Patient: sex M, age 66
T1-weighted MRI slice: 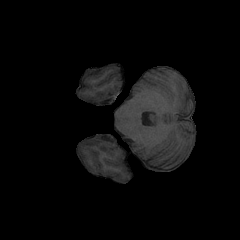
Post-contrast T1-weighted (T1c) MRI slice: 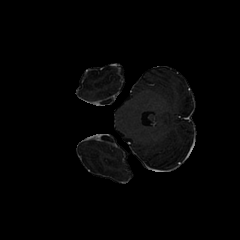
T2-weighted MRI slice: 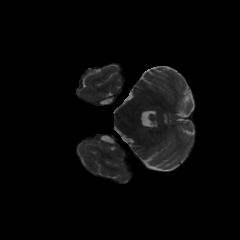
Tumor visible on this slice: no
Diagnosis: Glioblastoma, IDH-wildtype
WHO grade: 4